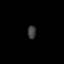
Tissue: lung
Cell type: Epithelial cells
Senescence score: 0.2306
Nuclear area (px): 111
Mean DAPI intensity: 60.225